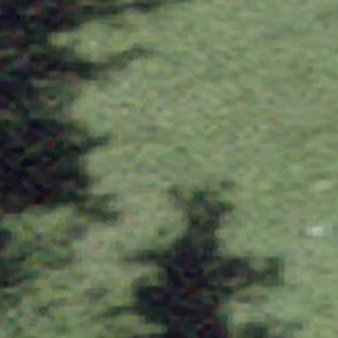
Label: other